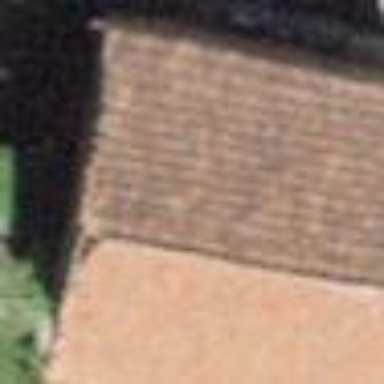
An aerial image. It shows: Shed building.